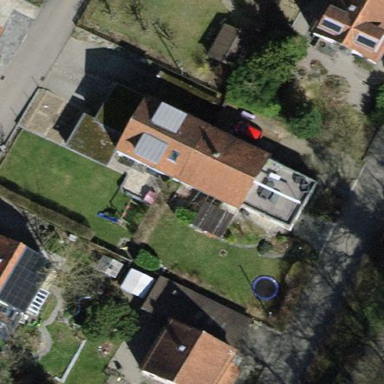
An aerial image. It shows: Building with tile roof.